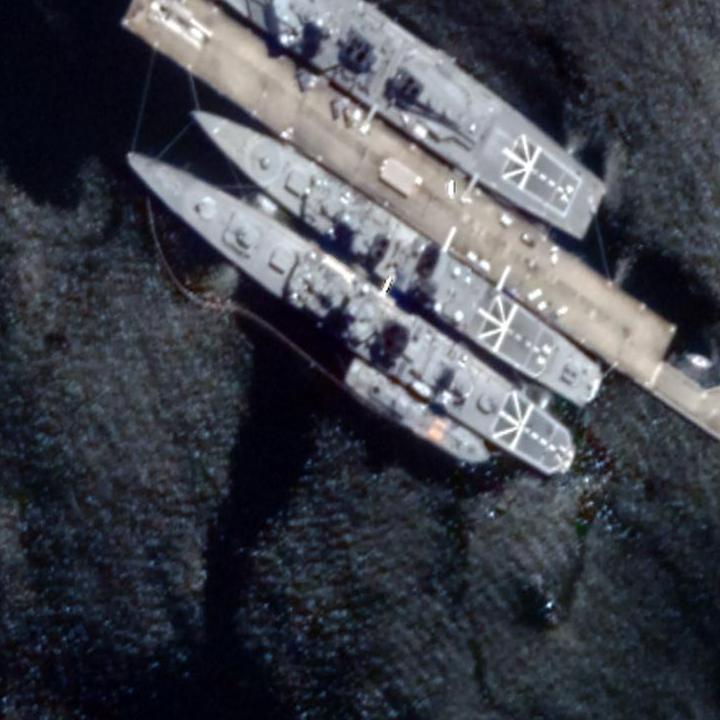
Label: cruiser